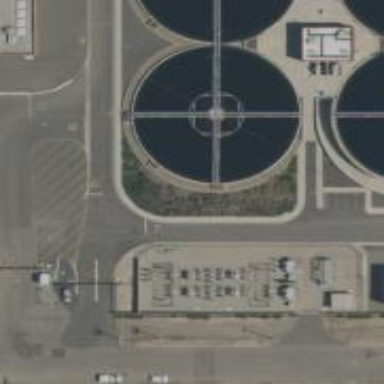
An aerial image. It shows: Storage tank that is man-made.